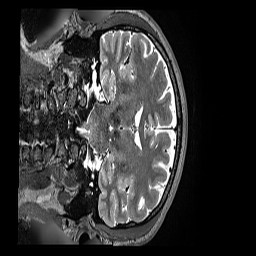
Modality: T2w
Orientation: coronal
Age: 48
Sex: female